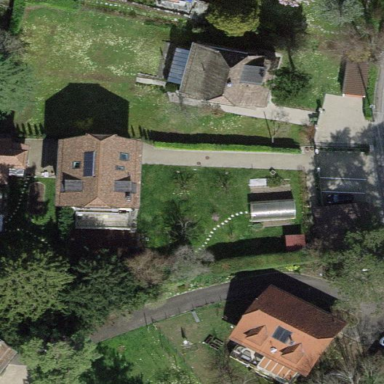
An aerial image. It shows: Garden enclosed by fence.